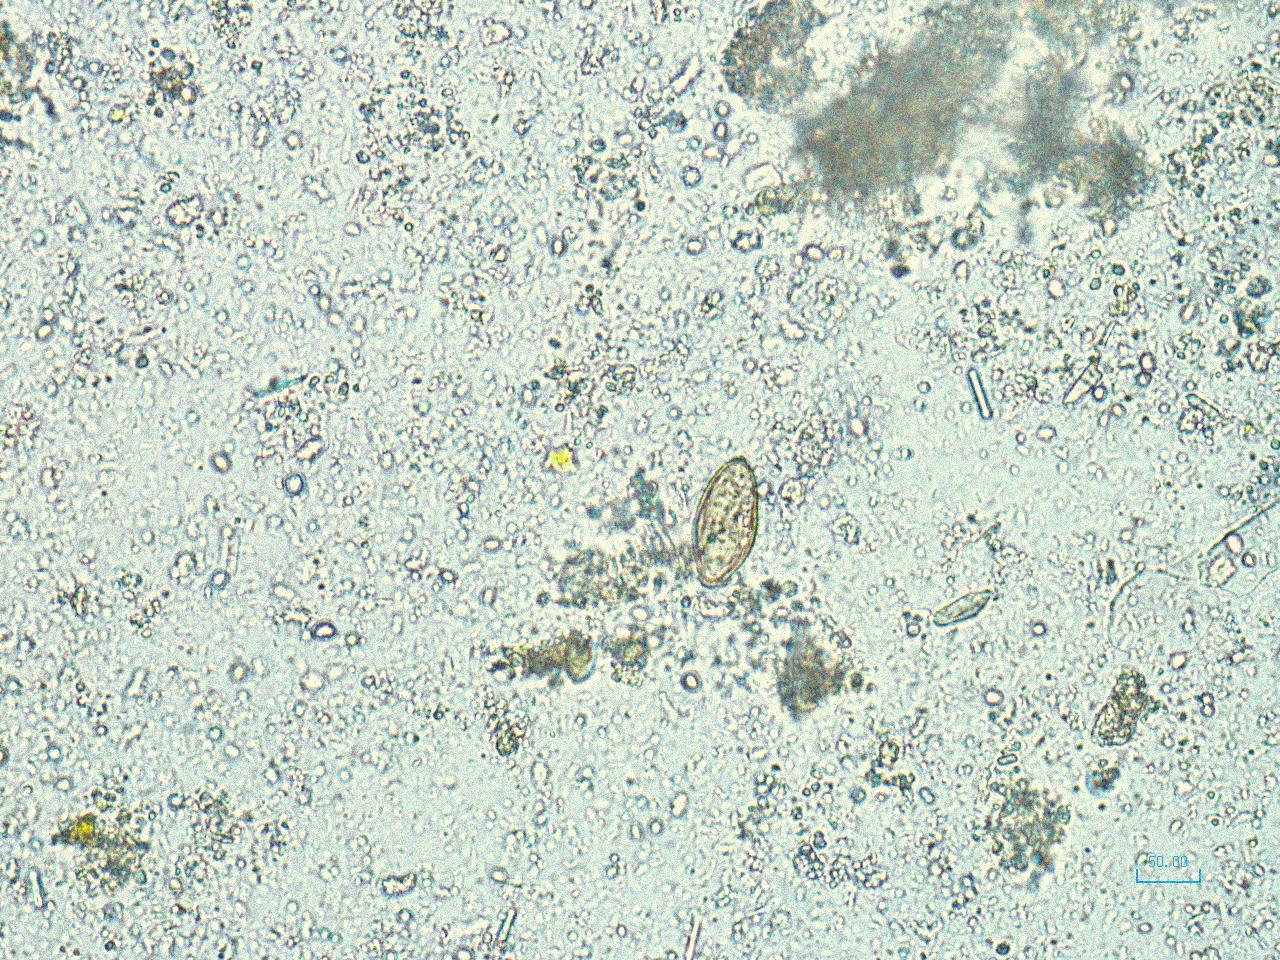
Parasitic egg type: Opisthorchis viverrine